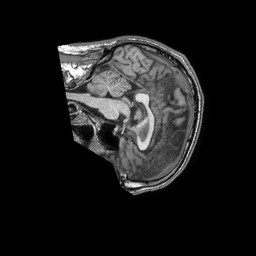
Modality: T1w
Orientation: sagittal
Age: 57
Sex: male
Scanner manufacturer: philips
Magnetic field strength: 1.5 T
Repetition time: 0.00707 s
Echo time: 0.003192 s